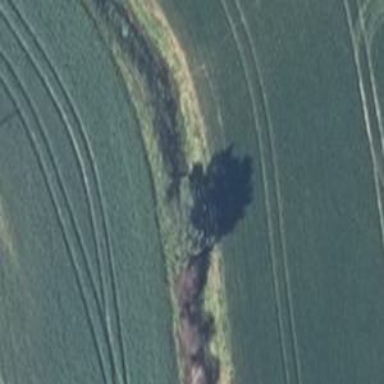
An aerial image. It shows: Deciduous tree with needle-leaved leaves.